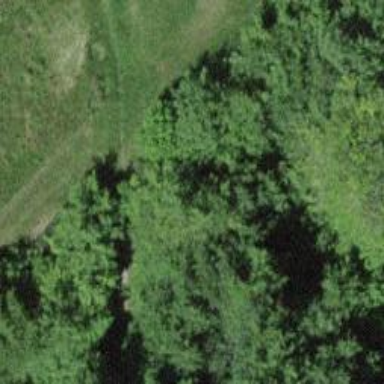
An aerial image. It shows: Unpaved path.